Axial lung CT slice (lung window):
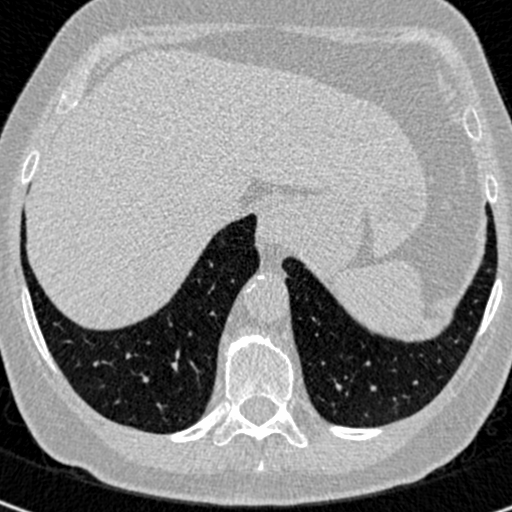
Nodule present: no